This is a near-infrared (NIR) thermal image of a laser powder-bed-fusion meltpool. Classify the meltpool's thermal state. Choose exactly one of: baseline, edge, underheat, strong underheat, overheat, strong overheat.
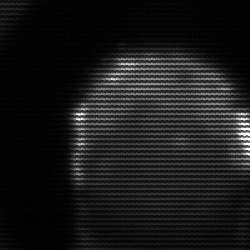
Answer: edge